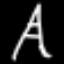
Label: The Eiffel Tower